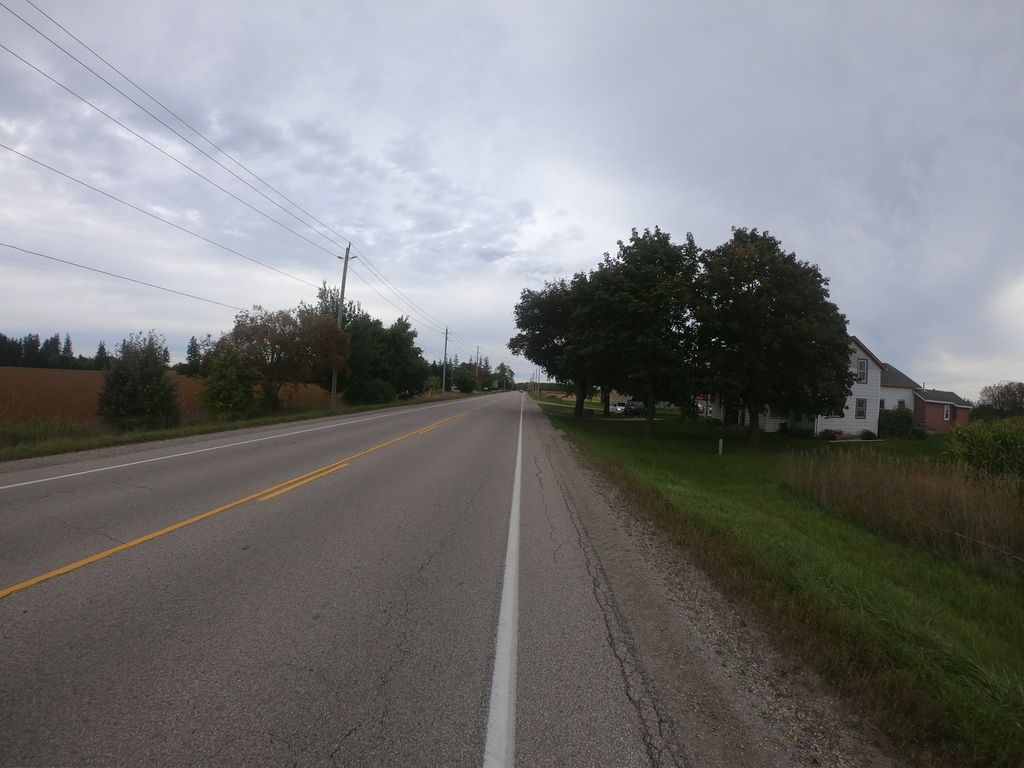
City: kitchener-waterloo